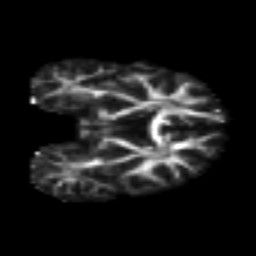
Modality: FA
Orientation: coronal
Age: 19
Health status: ill
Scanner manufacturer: philips
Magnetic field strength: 3 T
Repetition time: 9 s
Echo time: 0.127 s